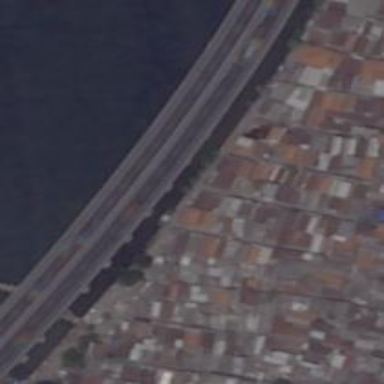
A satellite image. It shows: Bridge over motorway.